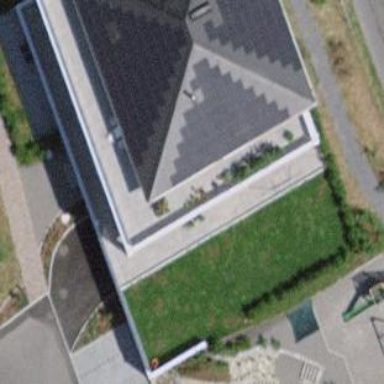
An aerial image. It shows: Solar power generator.